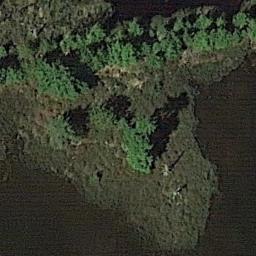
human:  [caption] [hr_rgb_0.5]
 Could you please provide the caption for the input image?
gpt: There are a few brown bare lands in the river in a wetland with sparse green plants on the bare lands .

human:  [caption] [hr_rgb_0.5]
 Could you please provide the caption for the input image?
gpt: There are many different areas of water surrounded by wetlands .

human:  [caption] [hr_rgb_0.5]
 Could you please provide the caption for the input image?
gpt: The wetland consists of bare land, Green plants and water .

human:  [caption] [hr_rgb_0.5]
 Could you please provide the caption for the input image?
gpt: Beside this wetland is a blue ocean .

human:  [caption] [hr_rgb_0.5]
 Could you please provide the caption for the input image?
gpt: There are some green trees on the wetland .